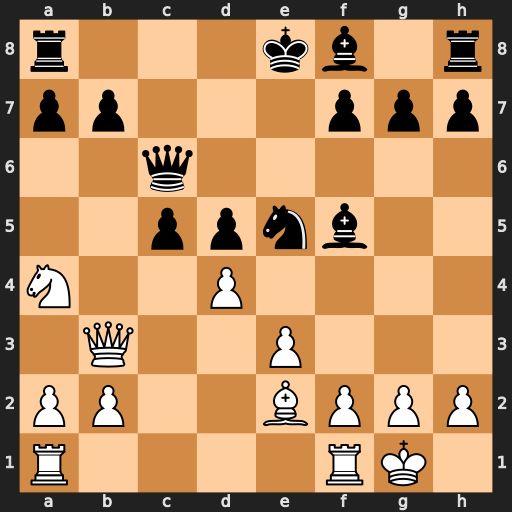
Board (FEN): r3kb1r/pp3ppp/2q5/2ppnb2/N2P4/1Q2P3/PP2BPPP/R4RK1
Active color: w
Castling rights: kq
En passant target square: -
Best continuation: Bb5 O-O-O Bxc6